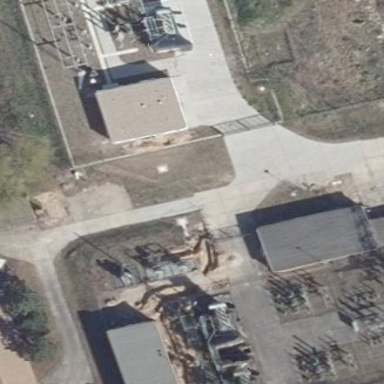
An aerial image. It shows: Outdoor power substation enclosed by fence. The substation operates at the transmission level.